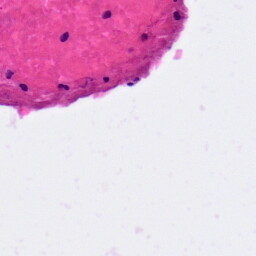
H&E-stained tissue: Pancreatic